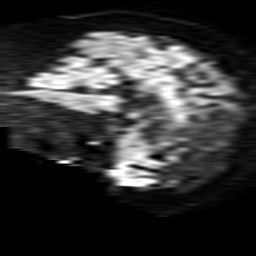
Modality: TRACE
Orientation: sagittal
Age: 51
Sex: male
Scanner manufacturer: philips
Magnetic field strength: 1.5 T
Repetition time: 3.882 s
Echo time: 0.09873 s